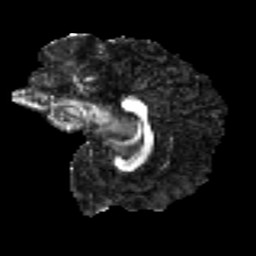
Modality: FA
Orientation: sagittal
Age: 22
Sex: male
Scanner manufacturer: ge
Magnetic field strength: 3 T
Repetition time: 7.8 s
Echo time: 0.0608 s